八年级 · 组合几何学
如图, 在 $\triangle A B C$ 中, $A B=A C$, 点 $D$ 在 $A C$ 上, 且 $B D=B C=A D$, 则 $\angle A B C$ 的度数为

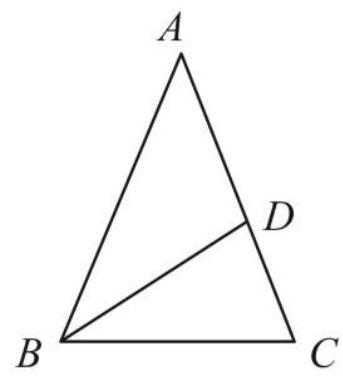
答案: 72